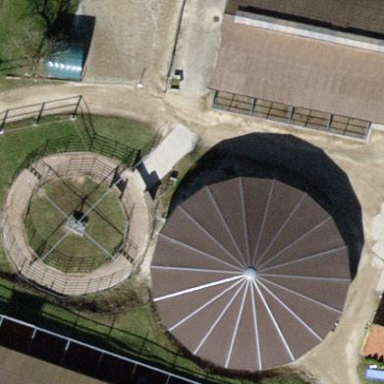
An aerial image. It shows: Stable.